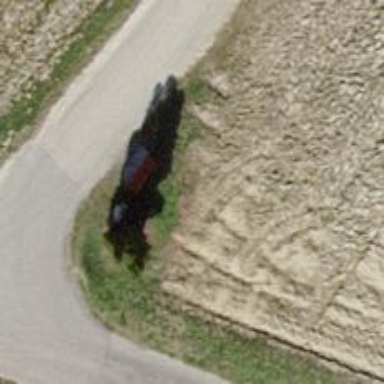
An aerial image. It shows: Wayside cross with historic significance.